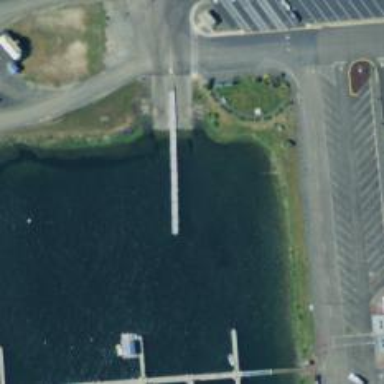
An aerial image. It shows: Slipway for leisure land vehicles on service road.